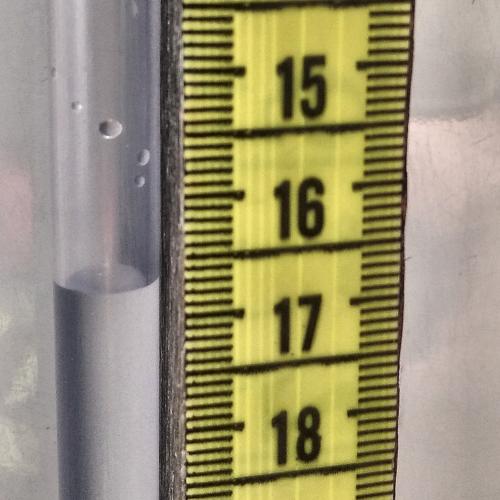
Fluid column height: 16.7 cm